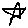
Label: star